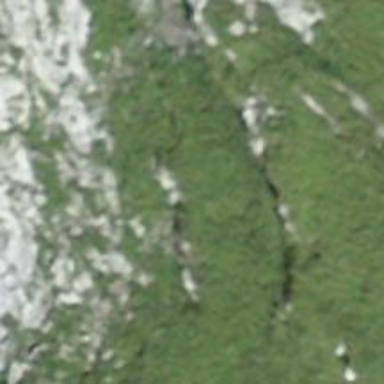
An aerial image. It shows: Cliff in nature.